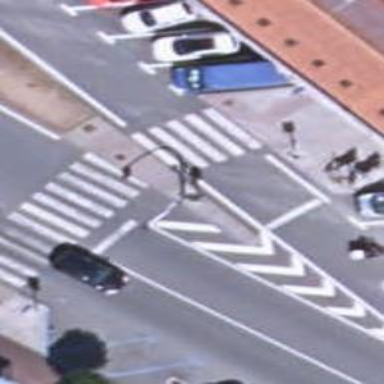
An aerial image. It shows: Road crossing with traffic signals.